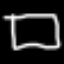
Label: square